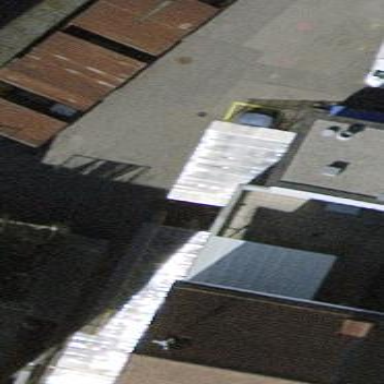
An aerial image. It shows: View of roof of building.